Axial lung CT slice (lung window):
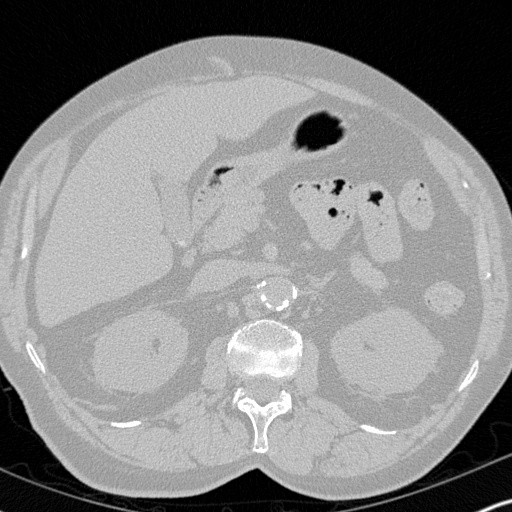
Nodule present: no